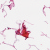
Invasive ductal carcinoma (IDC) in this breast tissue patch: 0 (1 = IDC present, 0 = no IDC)